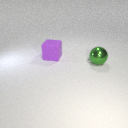
large purple rubber cube behind large green metal sphere